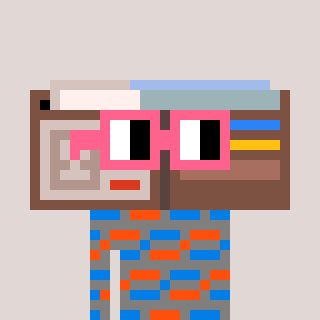
a pixel art character with square pink glasses, a wallet-shaped head and a bluegrey-colored body on a warm background